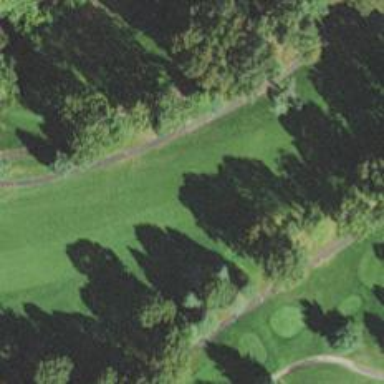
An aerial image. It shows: Golf hole.